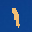
Label: 1